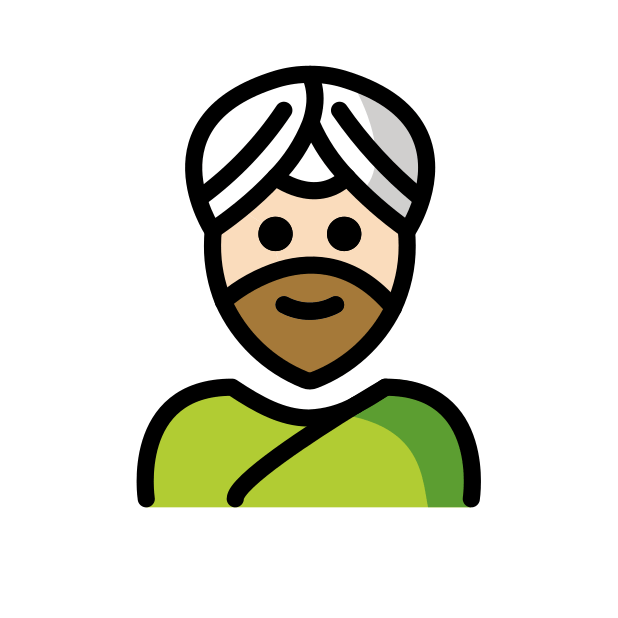
man wearing turban: light skin tone